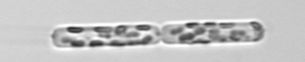
Label: Dactyliosolen_fragilissimus